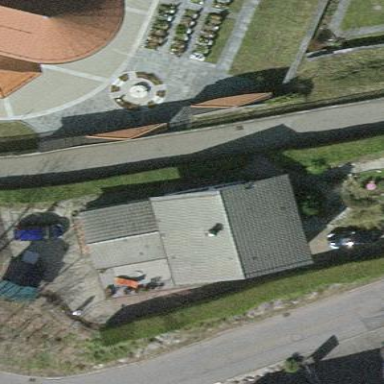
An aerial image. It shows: Detached building.